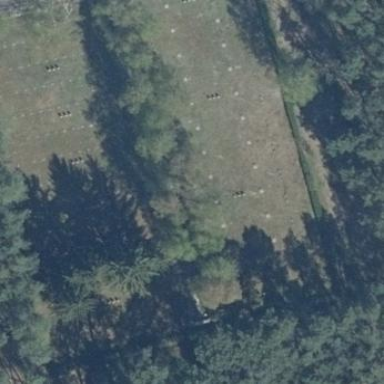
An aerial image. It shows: Cemetery surrounded by fence.